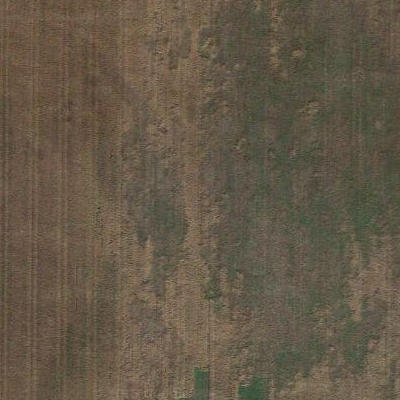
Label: Field